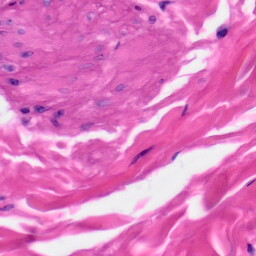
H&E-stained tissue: Skin